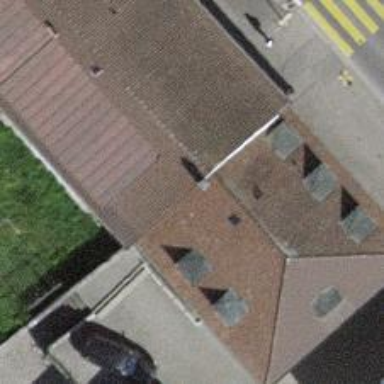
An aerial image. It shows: Building with ridge on the roof.